Interaction volume radius: 5 \u00c5
Interaction volume height: 15 \u00c5
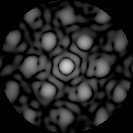
Disorder parameter: 0.4201